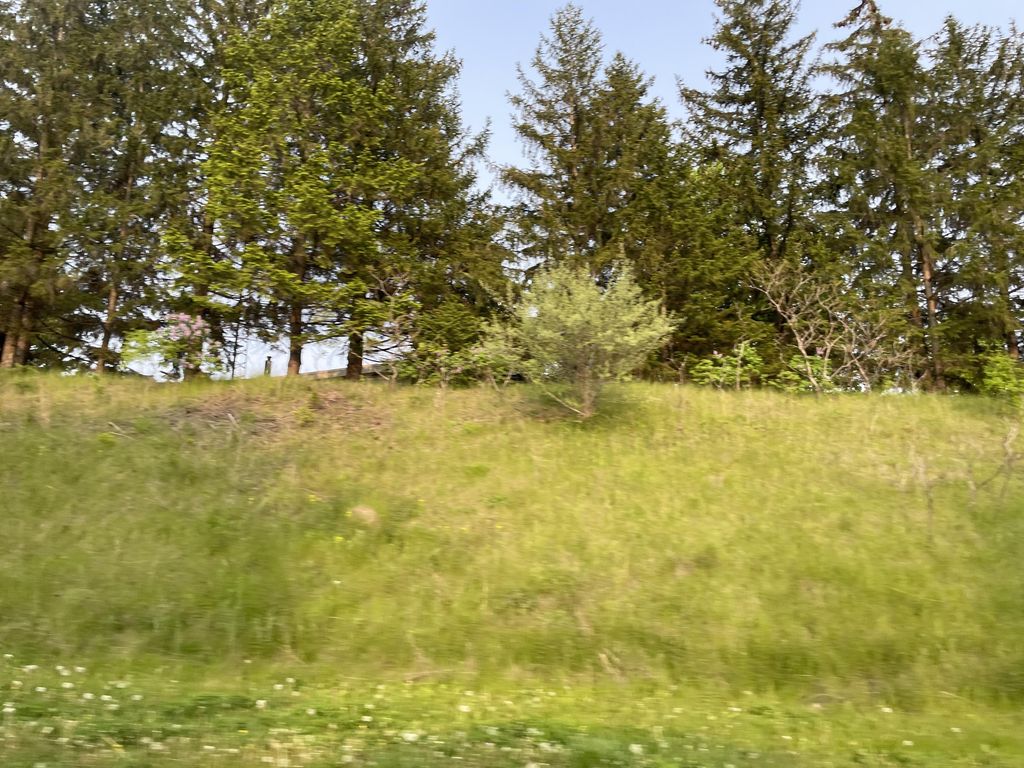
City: kitchener-waterloo